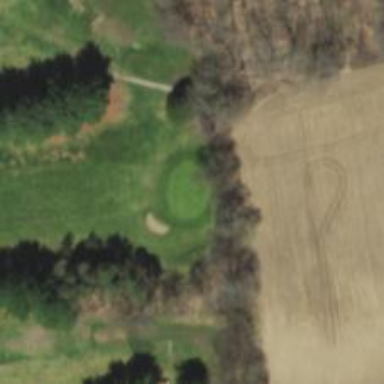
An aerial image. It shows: View of golf hole.